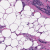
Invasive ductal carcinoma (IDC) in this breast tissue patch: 1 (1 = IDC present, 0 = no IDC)